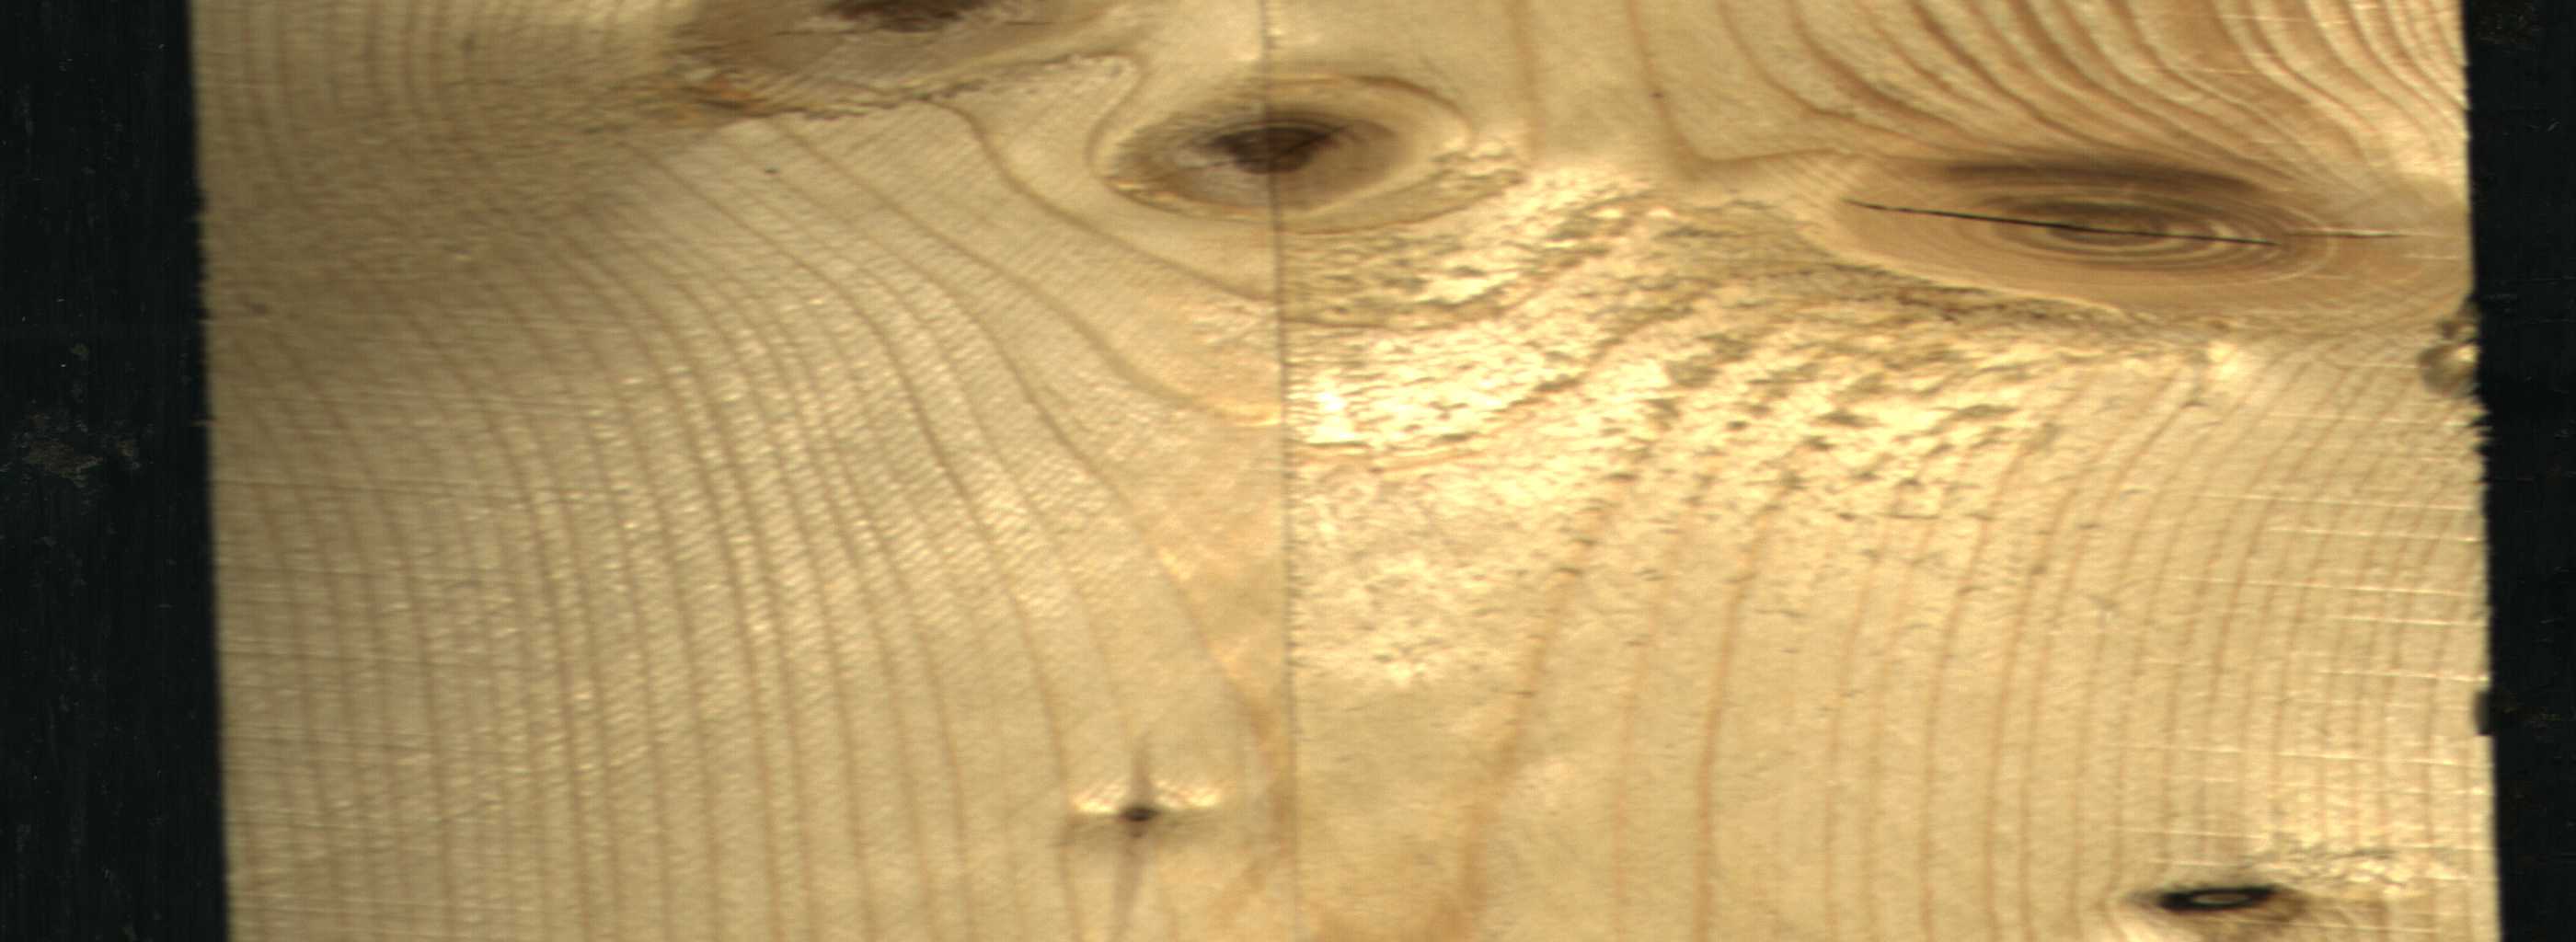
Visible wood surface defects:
knot_with_crack
knot_with_crack
Dead_Knot
Live_Knot
Live_Knot